Question: I am trying to populate a spinner from Mysql Databse through JSON. The thing is that the data are exported fine. But when I click the Spinner to show the dropdown menu the app crashes.
The JSON output from database: <URL>
The Error:
'''
03-01 18:12:42.966 3214-3214/com.order.app.order E/ArrayAdapter: You must supply a resource ID for a TextView
03-01 18:12:42.966 3214-3214/com.order.app.order D/AndroidRuntime: Shutting down VM
03-01 18:12:42.967 3214-3214/com.order.app.order E/AndroidRuntime: FATAL EXCEPTION: main
Process: com.order.app.order, PID: 3214
java.lang.IllegalStateException: ArrayAdapter requires the resource ID to be a TextView
at android.widget.ArrayAdapter.createViewFromResource(ArrayAdapter.java:386)
at android.widget.ArrayAdapter.getDropDownView(ArrayAdapter.java:415)
at com.android.internal.os.ZygoteInit.main(ZygoteInit.java:694)
Caused by: java.lang.ClassCastException: android.widget.RelativeLayout cannot be cast to android.widget.TextView
at android.widget.ArrayAdapter.createViewFromResource(ArrayAdapter.java:379)
at android.widget.ArrayAdapter.getDropDownView(ArrayAdapter.java:415)
'''
My Adapter:
'''
public class SpiritsListAdapter extends ArrayAdapter<SpiritList> {
public SpiritsListAdapter(Context context, int layoutId, List<SpiritList> items) {
super(context, layoutId, items);
}
@Override
public View getView(int position, View convertView, ViewGroup parent) {
SpiritHolderItems holder;
if(convertView == null){
LayoutInflater vi;
vi = LayoutInflater.from(getContext());
convertView = vi.inflate(R.layout.spinner_item, parent, false);
holder = new SpiritHolderItems();
holder.spiritName = (TextView)convertView.findViewById(R.id.spirit_name);
holder.spiritPrice = (TextView)convertView.findViewById(R.id.spirit_price);
convertView.setTag(holder);
}else{
holder = (SpiritHolderItems) convertView.getTag();
}
SpiritList current = getItem(position);
holder.spiritName.setText(current.getName());
holder.spiritPrice.setText(current.getPrice() + " EUR");
return convertView;
}
static class SpiritHolderItems {
TextView spiritName, spiritPrice;
}
}
'''
My AsyncTask:
'''
public class JsonReadTask extends AsyncTask<String , Void, List<SpiritList>> {
public JsonReadTask() {
super();
}
@Override
protected void onPreExecute() {
super.onPreExecute();
pDialog = new ProgressDialog(Gins.this, ProgressDialog.THEME_DEVICE_DEFAULT_DARK);
pDialog.setProgressStyle(ProgressDialog.STYLE_SPINNER);
pDialog.setIndeterminate(true);
pDialog.setMessage(getString(R.string.get_stocks));
pDialog.setCancelable(false);
pDialog.setInverseBackgroundForced(true);
pDialog.show();
}
@Override
protected List<SpiritList> doInBackground(String... params) {
HttpClient httpclient = new DefaultHttpClient();
HttpPost httppost = new HttpPost(params[0]);
try {
HttpResponse response = httpclient.execute(httppost);
jsonResult = inputStreamToString(
response.getEntity().getContent()).toString();
customList = new ArrayList<>();
JSONObject jsonResponse = new JSONObject(jsonResult);
JSONArray jsonMainNode = jsonResponse.optJSONArray("gins");
for (int i = 0; i < jsonMainNode.length(); i++) {
JSONObject jsonChildNode = jsonMainNode.getJSONObject(i);
String name = jsonChildNode.optString("name");
String price = jsonChildNode.optString("price");
customList.add(new SpiritList(name, price));
}
return customList;
} catch (Exception e) {
e.printStackTrace();
}
return null;
}
private StringBuilder inputStreamToString(InputStream is) {
String rLine = "";
StringBuilder answer = new StringBuilder();
BufferedReader rd = new BufferedReader(new InputStreamReader(is));
try {
while ((rLine = rd.readLine()) != null) {
answer.append(rLine);
}
} catch (Exception e) {
throw new RuntimeException(e.getMessage());
}
return answer;
}
@Override
protected void onPostExecute(List<SpiritList> customList) {
if(customList == null){
Log.d("ERORR", "No result to show.");
return;
}
ListDrawer(customList);
pDialog.dismiss();
}
}// end async task
public void accessWebService() {
JsonReadTask task = new JsonReadTask();
task.execute(new String[]{url});
}
public void ListDrawer(List<SpiritList> customList) {
adapterGins = new SpiritsListAdapter(getApplicationContext(), R.layout.spinner_item, customList);
adapterGins.notifyDataSetChanged();
spDrinks.setAdapter(adapterGins);
Log.d("Spinner Count", "The Spinner count is " + spDrinks.getCount());
}
'''
My Layout looks like:

Any ideas why is this happening? I am inflating the custom layout and yet it takes it as an 'ArrayAdapter<String>'.
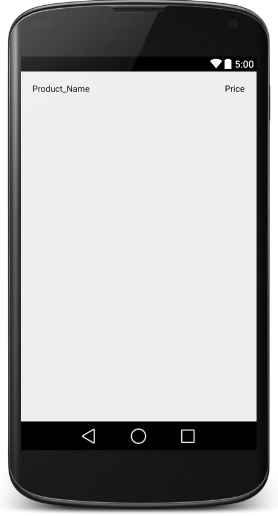
Answer: You can do the same thing using BaseAdapter as such:
'''
public class SpiritsListAdapter extends BaseAdapter
'''
Modify your constructor like this:
'''
private List<SpiritList> objects;
private Context context;
public SpiritsListAdapter(Context context ,List<SpiritList> objects) {
this.context = context;
this.objects = objects;
}
@Override
public int getCount() {
return objects.size();
}
@Override
public Object getItem(int position) {
return objects.get(position);
}
@Override
public long getItemId(int position) {
return position;
}
'''
and add the unimplemented methods and you keep your getView method as it is.
Hope it helps!!!